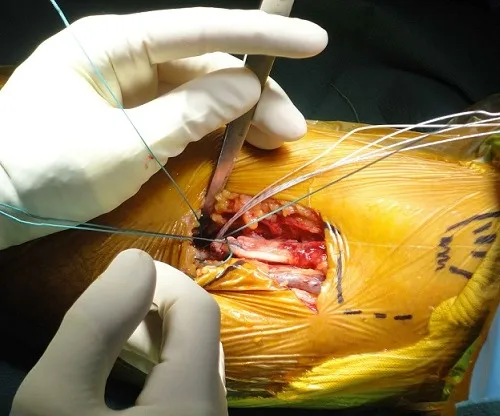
Trans-osseous anchoring of the distal biceps tendon in bicipital tuberosity.
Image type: medical_photograph (other_medical_photograph)